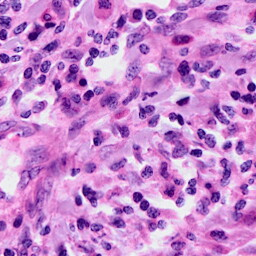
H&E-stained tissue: Cervix